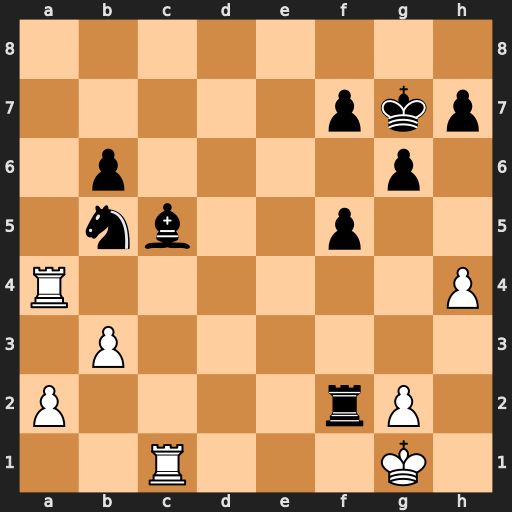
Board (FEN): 8/5pkp/1p4p1/1nb2p2/R6P/1P6/P4rP1/2R3K1
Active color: w
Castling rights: -
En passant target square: -
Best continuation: Rxc5 Rxa2 Rxb5